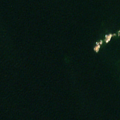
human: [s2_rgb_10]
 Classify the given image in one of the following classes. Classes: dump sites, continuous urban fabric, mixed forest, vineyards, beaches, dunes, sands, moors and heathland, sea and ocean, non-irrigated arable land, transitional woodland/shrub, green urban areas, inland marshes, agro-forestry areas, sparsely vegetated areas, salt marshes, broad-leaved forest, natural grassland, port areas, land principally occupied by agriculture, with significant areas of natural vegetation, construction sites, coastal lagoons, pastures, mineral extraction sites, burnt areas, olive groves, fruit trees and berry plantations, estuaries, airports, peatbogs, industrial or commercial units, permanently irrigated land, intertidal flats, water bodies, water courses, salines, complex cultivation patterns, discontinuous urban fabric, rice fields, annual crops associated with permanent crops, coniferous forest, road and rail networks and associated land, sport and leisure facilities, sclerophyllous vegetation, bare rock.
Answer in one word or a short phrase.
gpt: sea and ocean